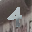
Label: 4